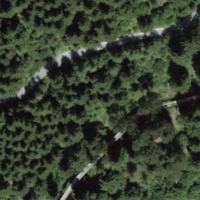
EUNIS habitat code: 43
Species observed at this site:
Prunus padus
Regulus ignicapilla